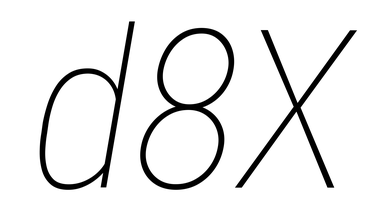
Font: Roboto-Italic_Condensed_Thin_Italic